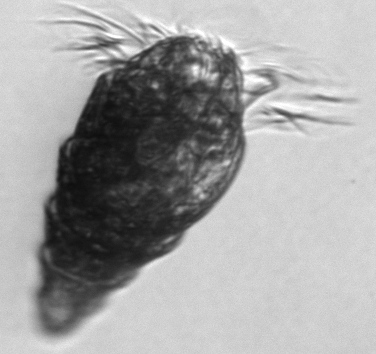
Label: Laboea_strobila